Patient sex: F
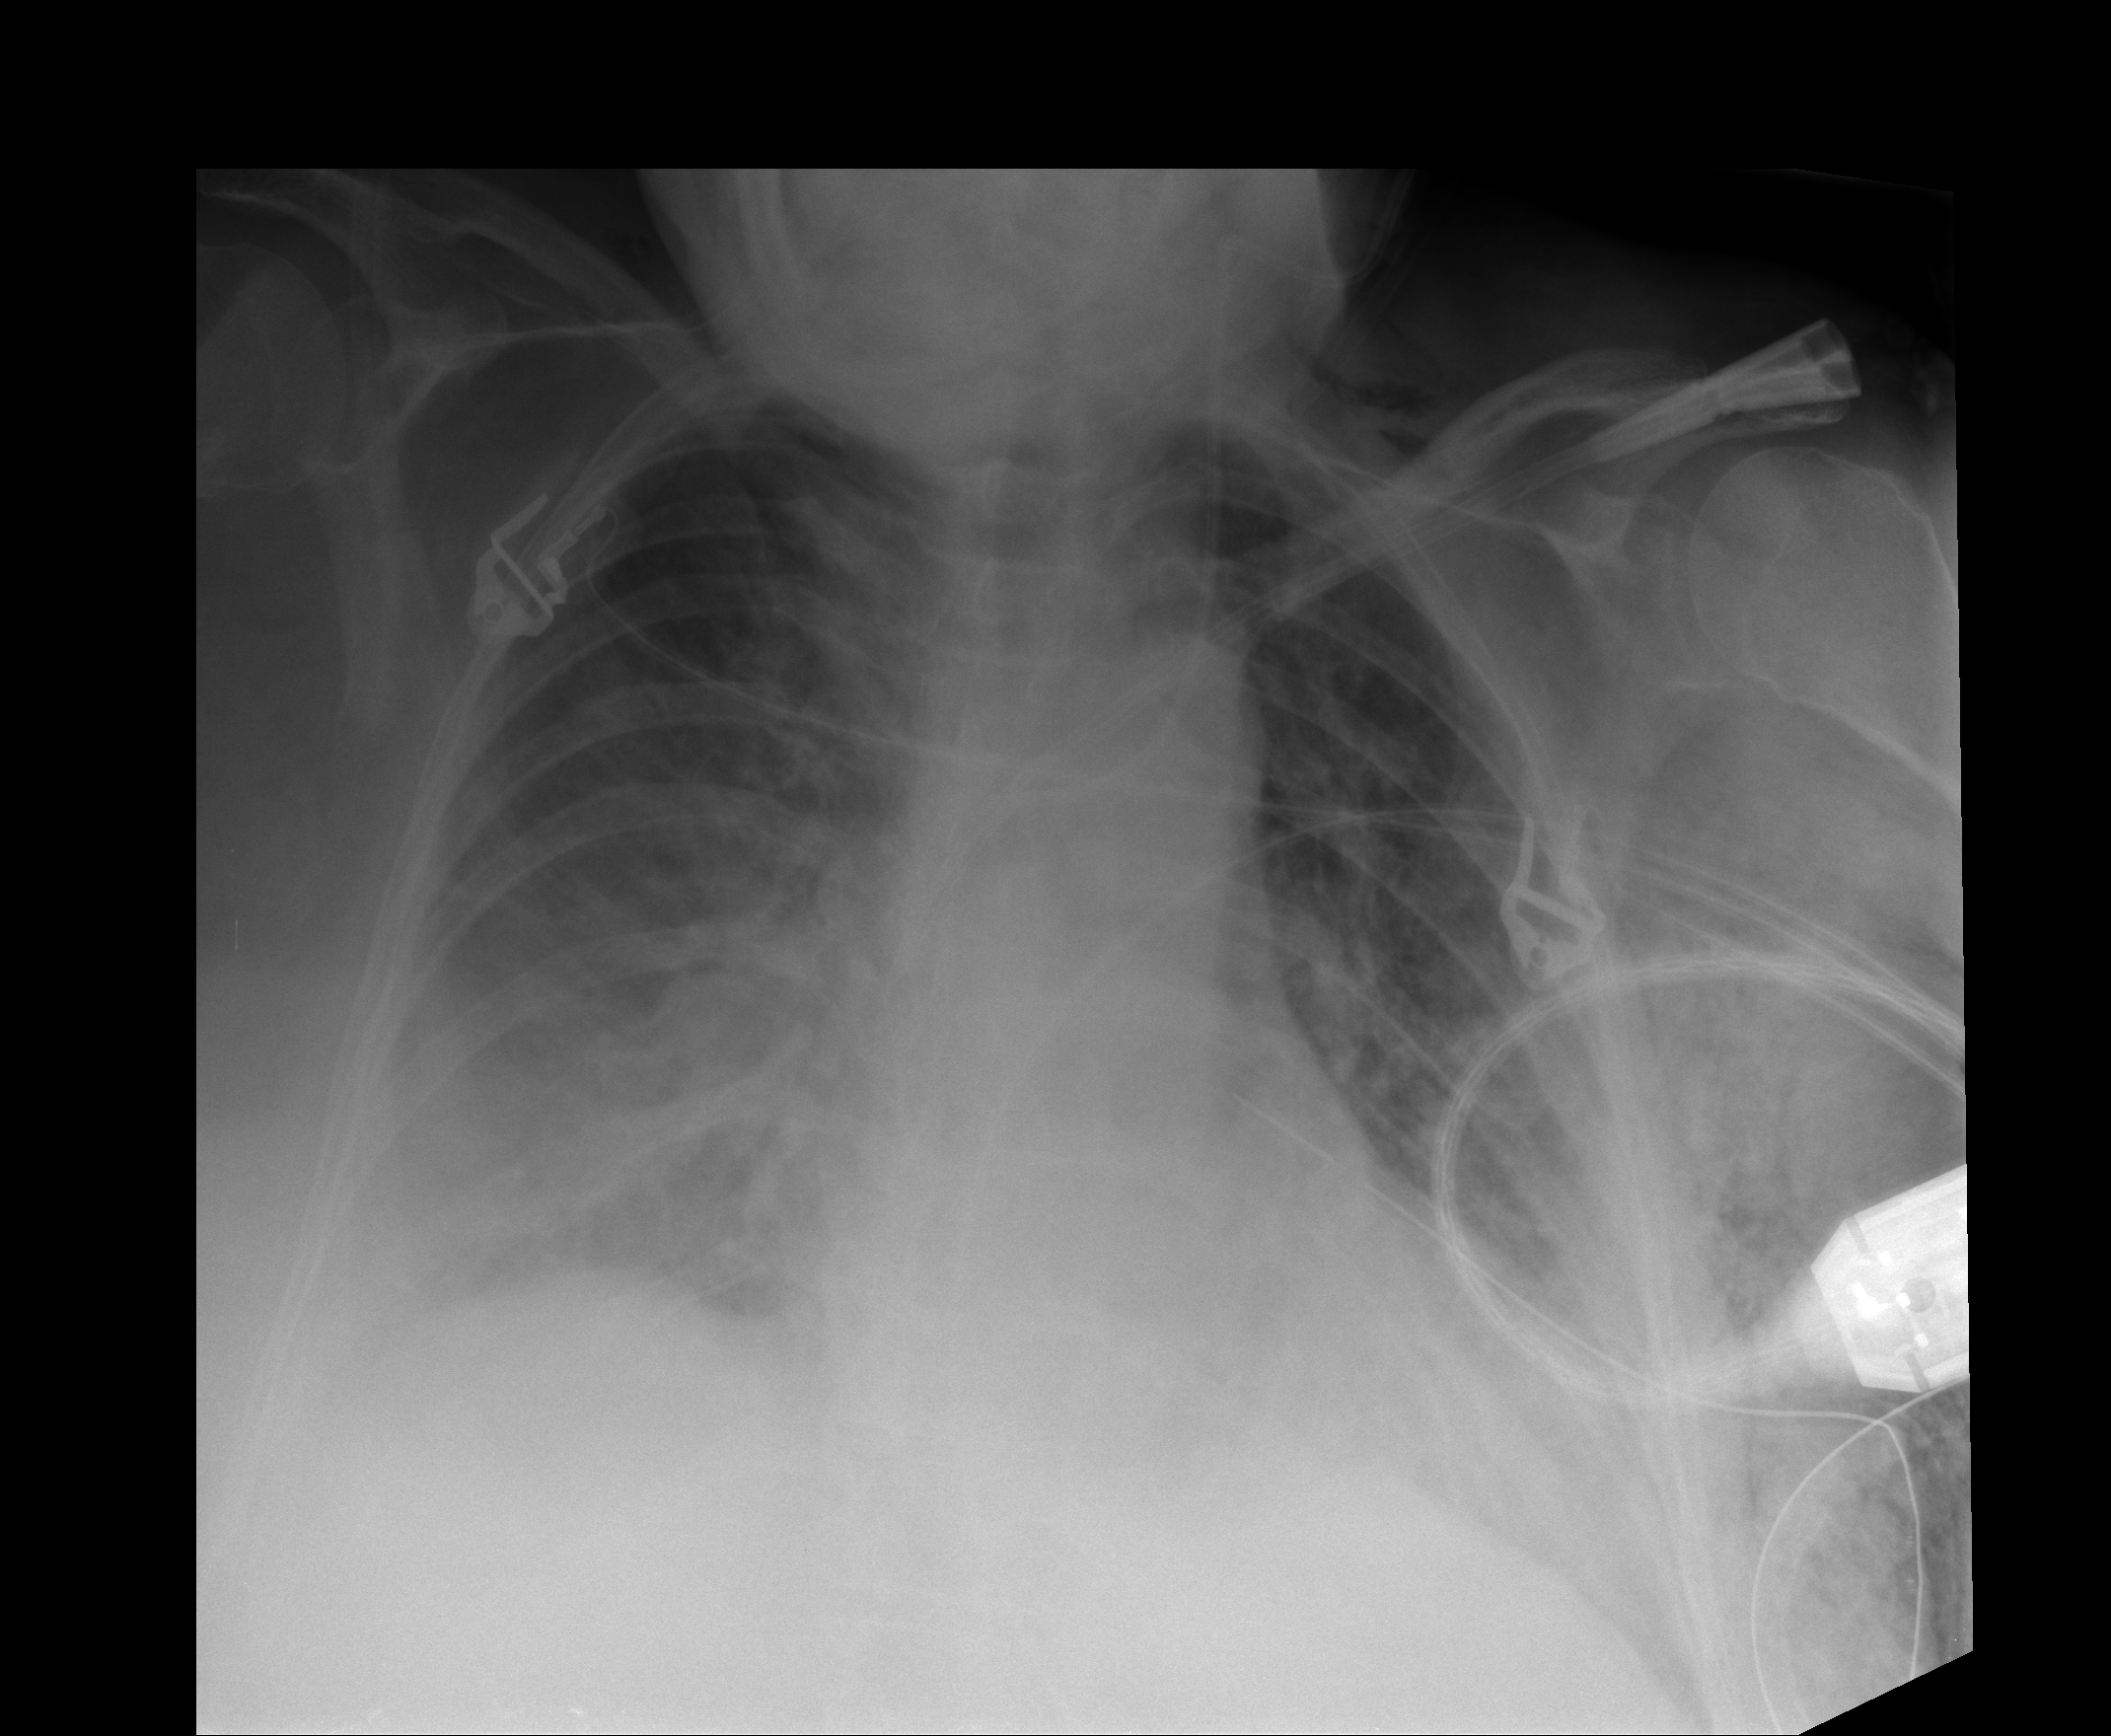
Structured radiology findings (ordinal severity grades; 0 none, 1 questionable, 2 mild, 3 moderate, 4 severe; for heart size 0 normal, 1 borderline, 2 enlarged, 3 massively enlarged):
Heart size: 1
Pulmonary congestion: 2
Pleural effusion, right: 2
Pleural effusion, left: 2
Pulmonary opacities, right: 3
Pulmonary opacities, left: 2
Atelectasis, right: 2
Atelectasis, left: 2